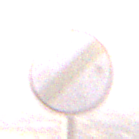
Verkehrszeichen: EndeSaemtlicherBegrenzungen
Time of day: Dawn
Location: Outdoor (RoadRail)
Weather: Clear
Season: NotSpecified
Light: Natural